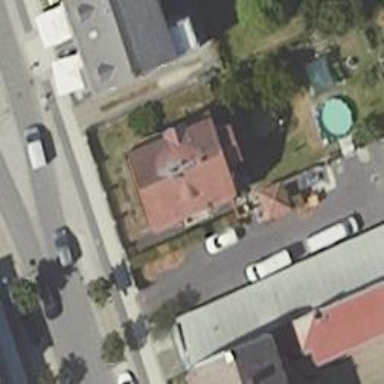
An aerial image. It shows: Shed.